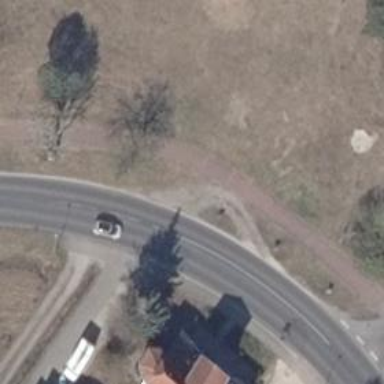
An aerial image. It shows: Secondary road with asphalt surface.